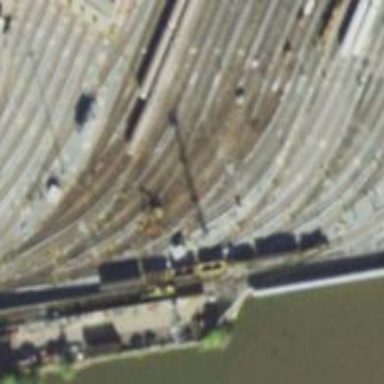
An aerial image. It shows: Electrified rail in service yard.